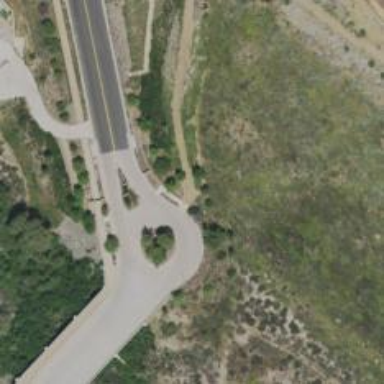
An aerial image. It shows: Turning loop on the road.